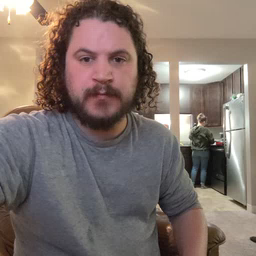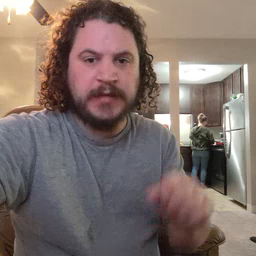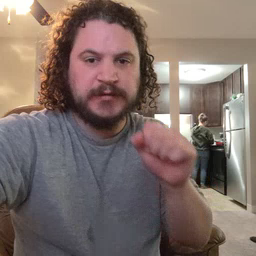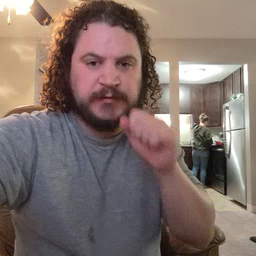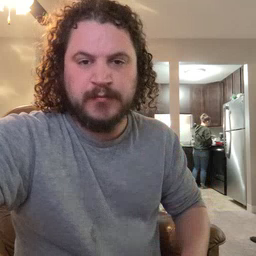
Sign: carrot